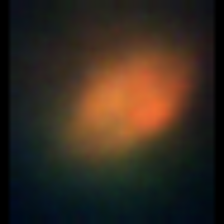
Taxon: NanoPlankton
Group: Other